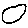
Label: circle